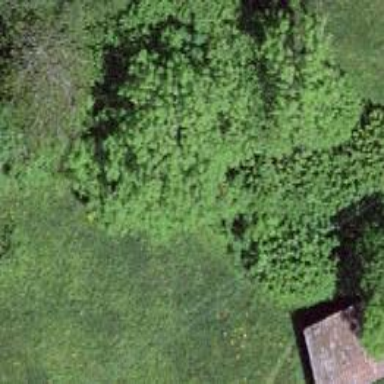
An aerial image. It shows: Urban area featuring tree as natural element.